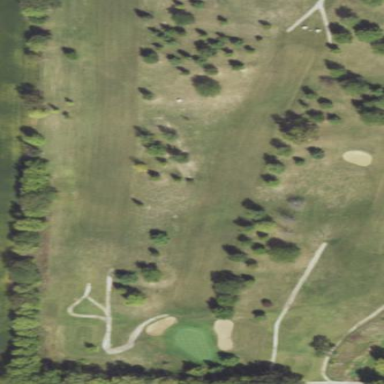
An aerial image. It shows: Golf fairway surrounded by grass.